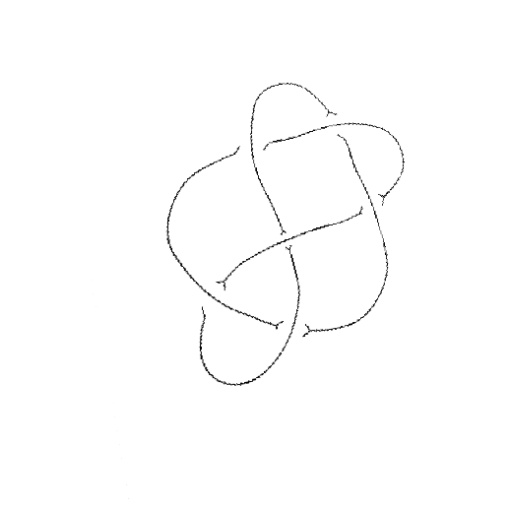
Crossing number: 6